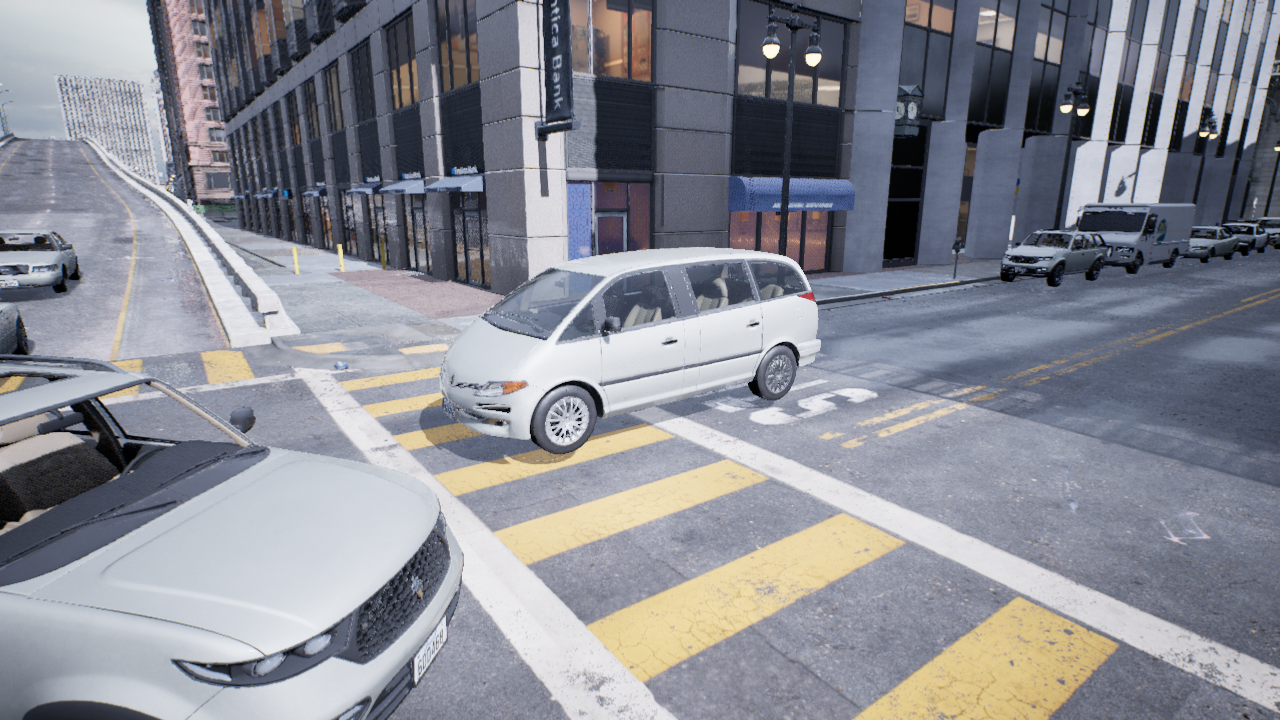
Venue: residential
Lighting: overcast
Vehicle rig: minivan